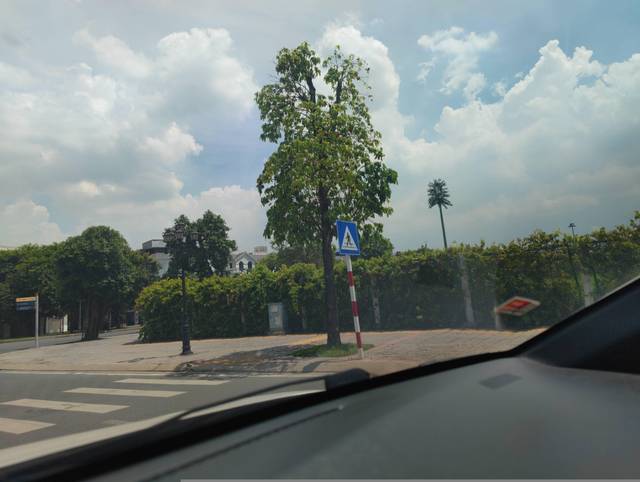
Region: Vietnam
Coordinates: 21.0, 105.953